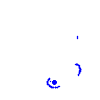
Particle: electron